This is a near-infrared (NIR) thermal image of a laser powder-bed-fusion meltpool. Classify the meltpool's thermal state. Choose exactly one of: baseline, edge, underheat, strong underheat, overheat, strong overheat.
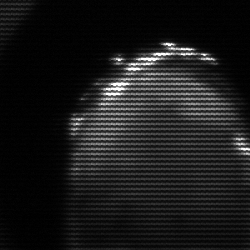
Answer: edge